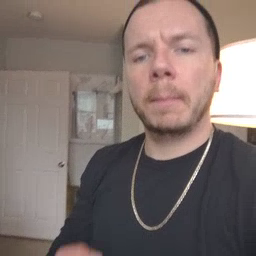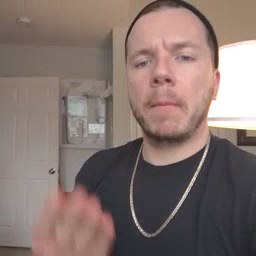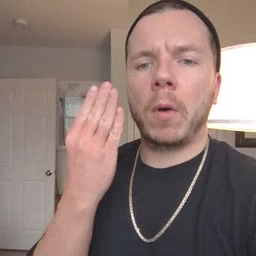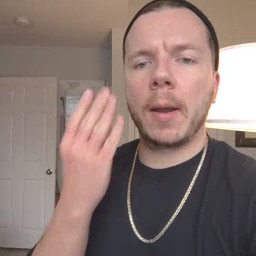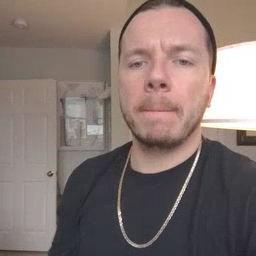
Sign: morning